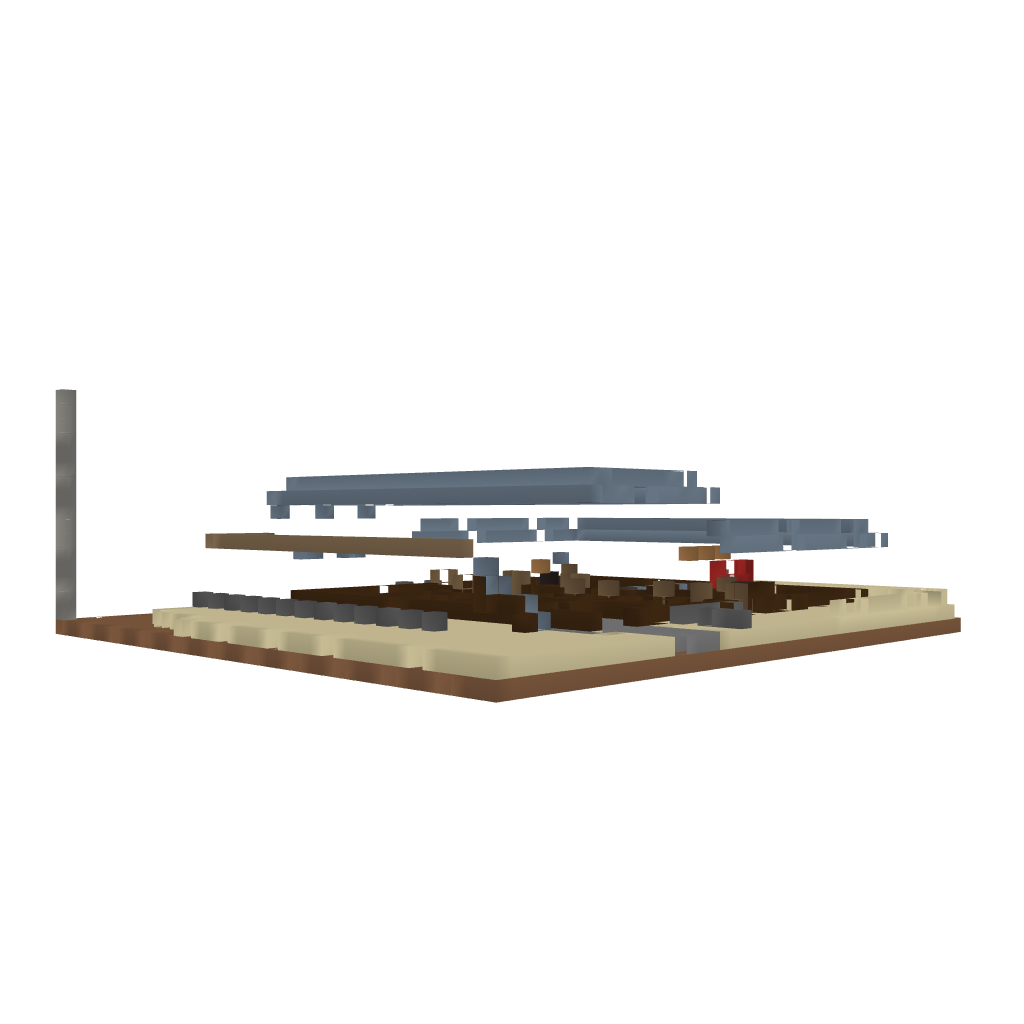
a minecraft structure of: funeral home